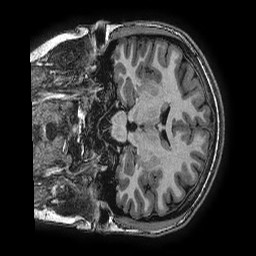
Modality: T1w
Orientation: coronal
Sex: female
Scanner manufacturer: ge
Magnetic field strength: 3 T
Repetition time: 0.0077 s
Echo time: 0.003436 s